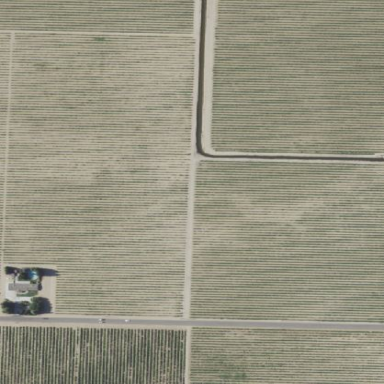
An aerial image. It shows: Vineyard where grapes are grown.